Lunar surface albedo tile
Center latitude: -21.84
Center longitude: 23.626
Resolution (meters per pixel, mean): 167.29
Tile area (km^2): 28979.45
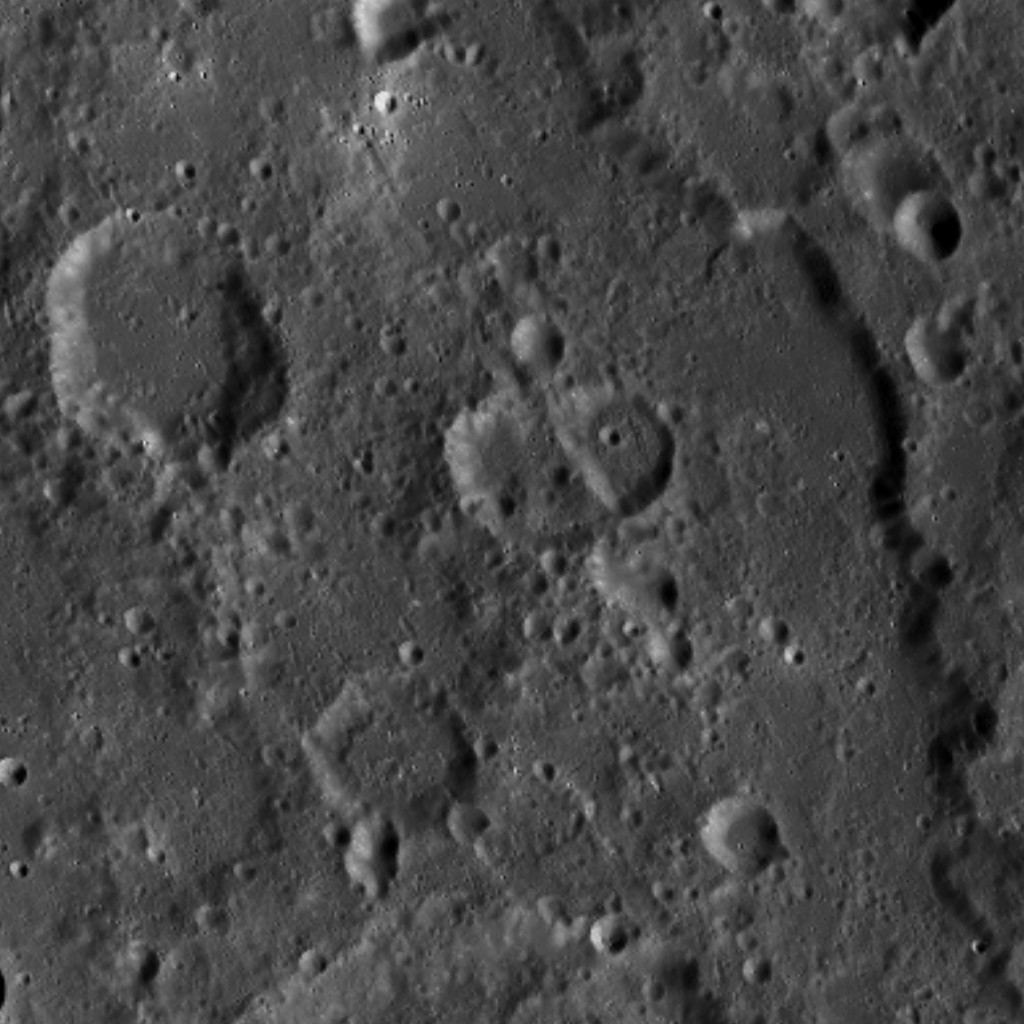